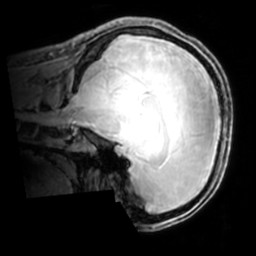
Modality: PDw
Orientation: sagittal
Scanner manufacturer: philips
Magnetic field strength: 7 T
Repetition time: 0.008 s
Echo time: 0.001974 s